Question: I have a glyph font and want to use it to achieve this effect:

My code so far:
'''
<div class="ico linkedin">linkedin</div>
.ico {border-radius:10em; background:black; color:white}
.linkedin {visibility:hidden;}
.linkedin:first-letter {
font-family:'JustVector';
font-size:900%;
text-indent:1em;
visibility:visible
}
'''
This does the trick in Chrome, but not in Firefox or Internet Explorer 9. Also, this isn't accessible, because JAWS doesn't read the 'hidden' or 'display:none' elements.
So, I tried something like:
'''
.linkedin {position:absolute; left:-5em}
.linkedin:first-letter {/*etc*/ position:absolute; left:6em}
'''
But it doesn't work. Is there a proper and way to achieve this?
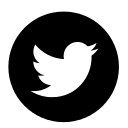
Answer: Thanks for the answers, they present me a few questions about how to deal with this.
Well, finally I go with the easy one. I think it's accesible and more semantic, also works if there's no CSS in the page, also it's possible to be printed.
I have separated the first letter (the icon) with a margin of surrounding text, and I left the layer with 'overflow:hidden;'. Then, have adjusted 'margin' and 'line-height', to focus well the character/icon inside the circle.
The final code:
'''
.ico {background:black; border-radius:10em; height:5em; overflow:hidden; position:relative; width:5em; color:white;}
.linkedin:first-letter {font-family:'JustVector'; font-size:400%; line-height: 1.3em; margin-left:0.2em; margin-right:1em;}
'''
With that solution, screenreaders reads "linkedin" and it only display the icon for other users giving them enough information.